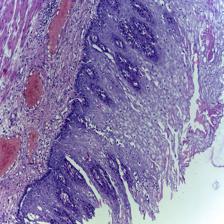
Diagnosis: Normal